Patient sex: F
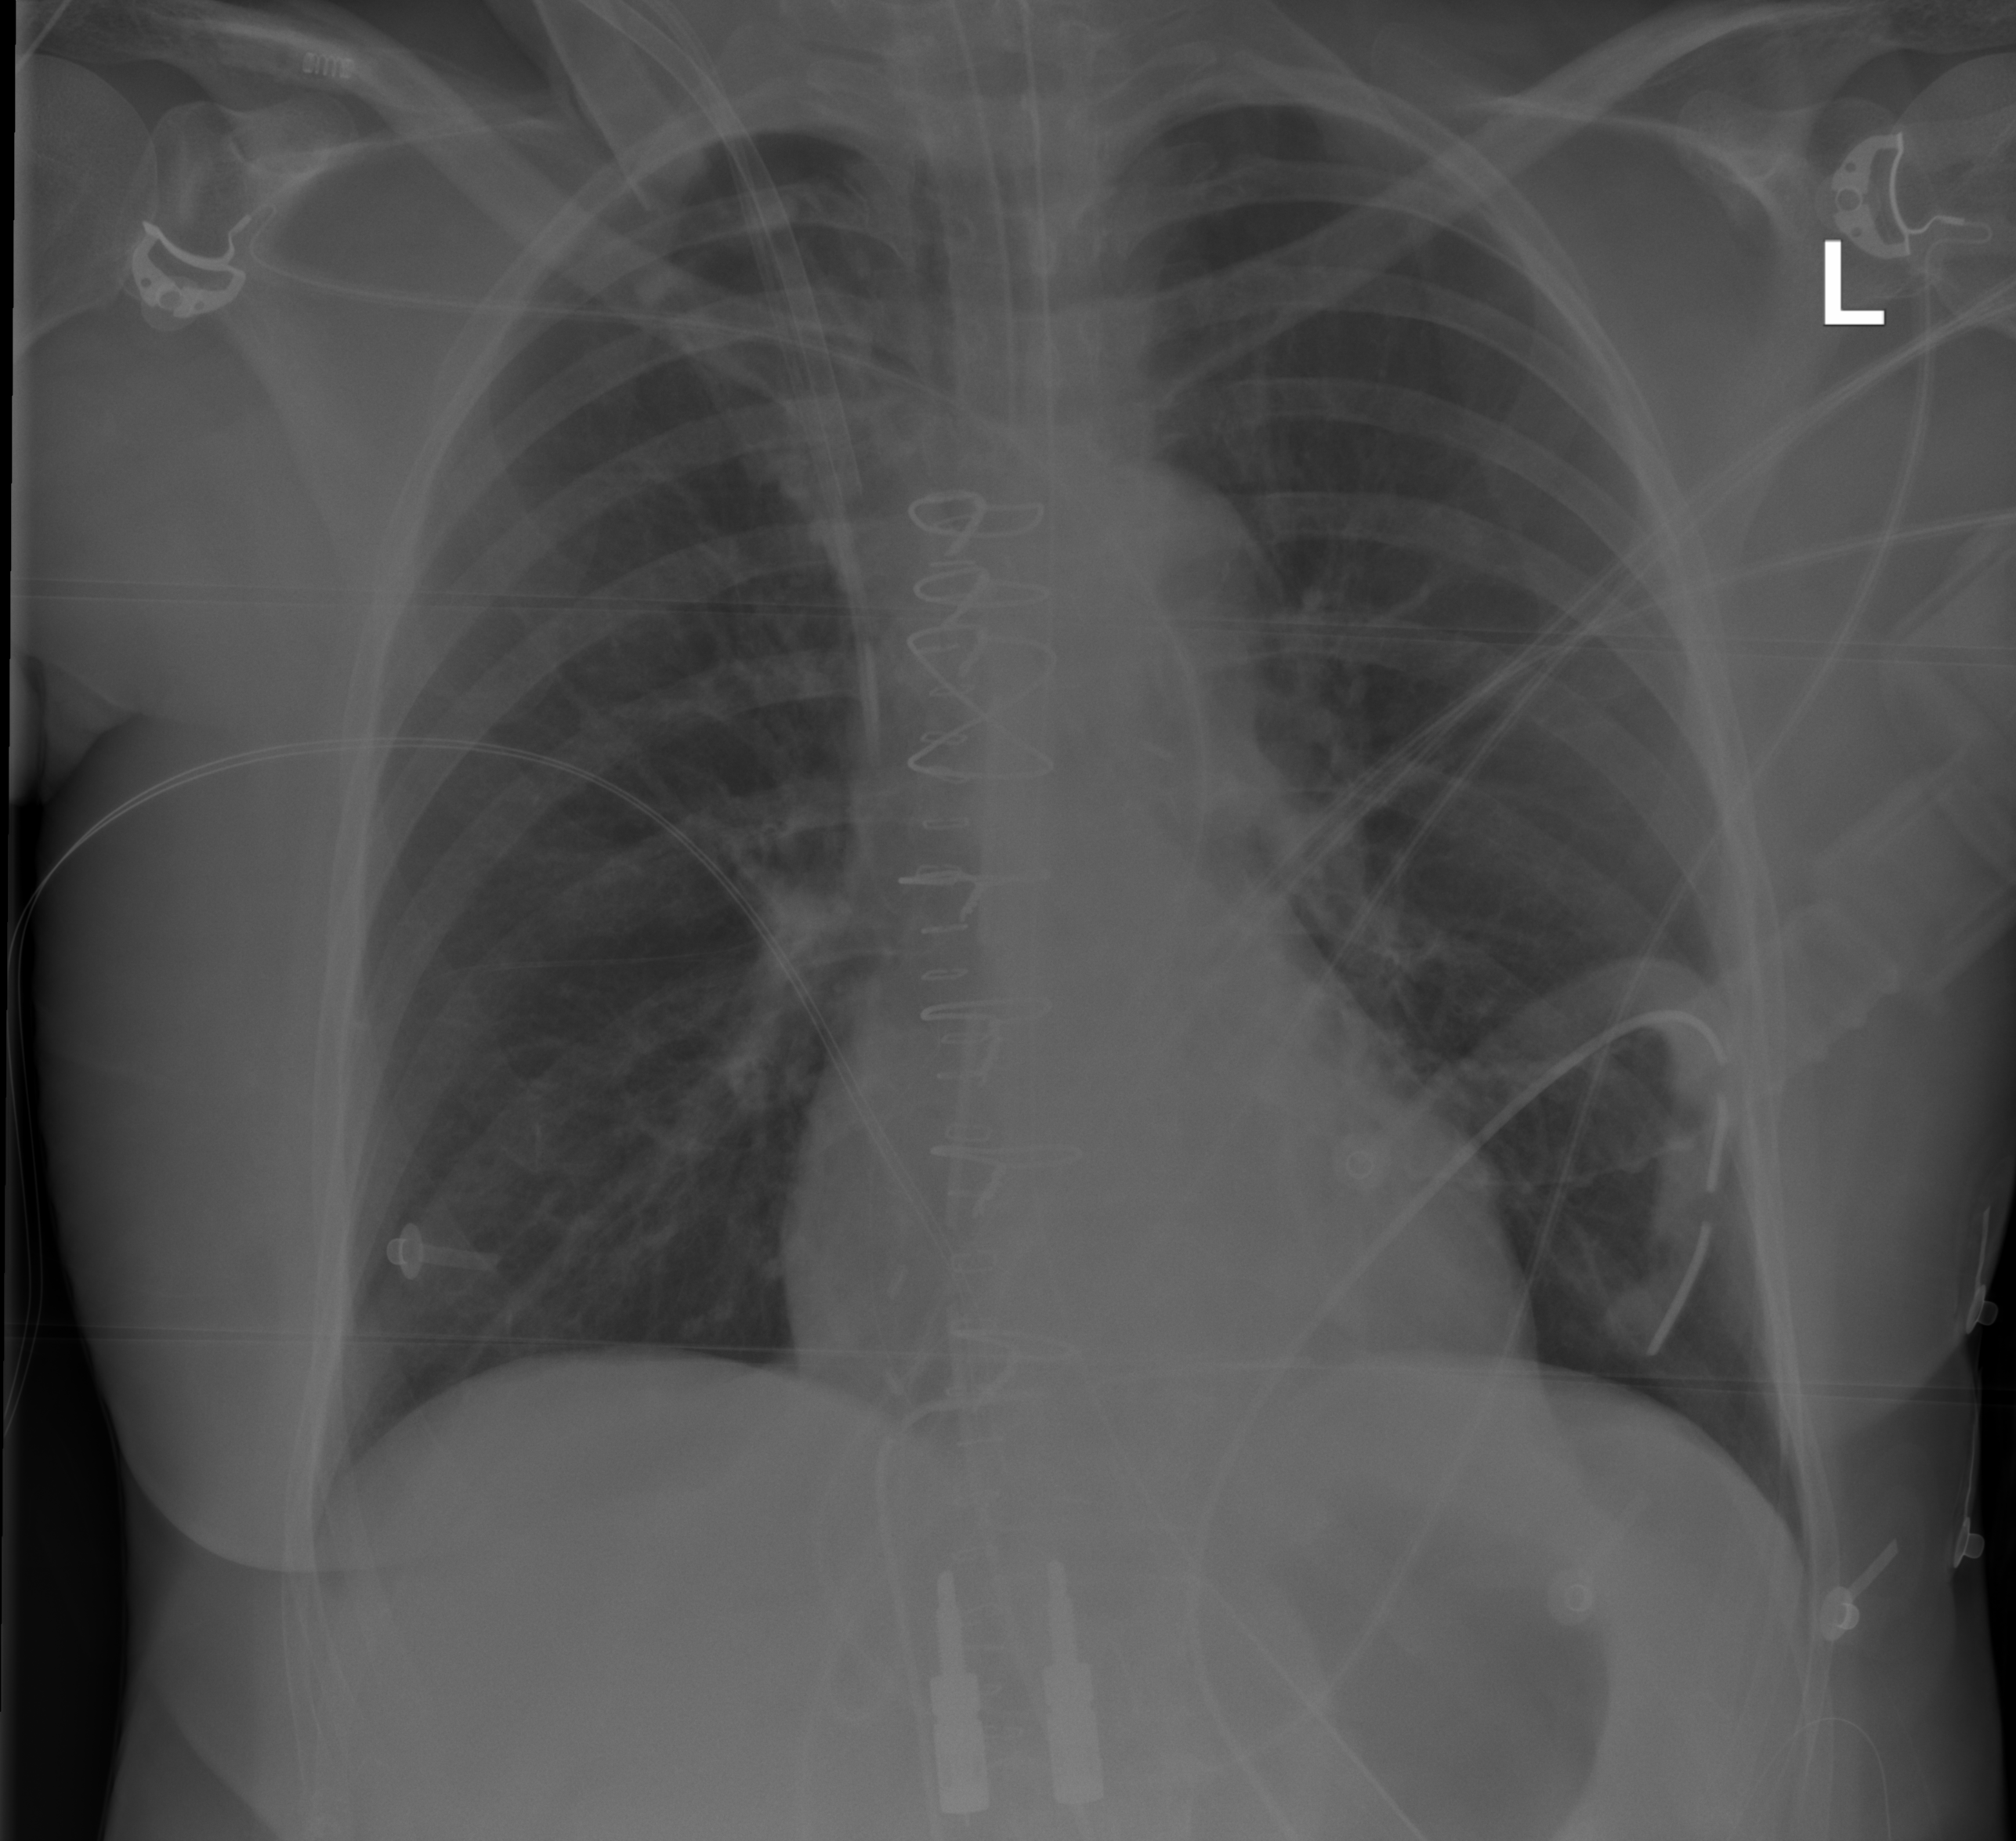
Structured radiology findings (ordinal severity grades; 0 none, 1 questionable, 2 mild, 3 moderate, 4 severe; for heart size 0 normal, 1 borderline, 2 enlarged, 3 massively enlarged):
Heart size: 0
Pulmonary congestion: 0
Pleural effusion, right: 0
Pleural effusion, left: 0
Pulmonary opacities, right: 0
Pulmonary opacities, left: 0
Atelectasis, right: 1
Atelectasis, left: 1